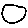
Label: circle